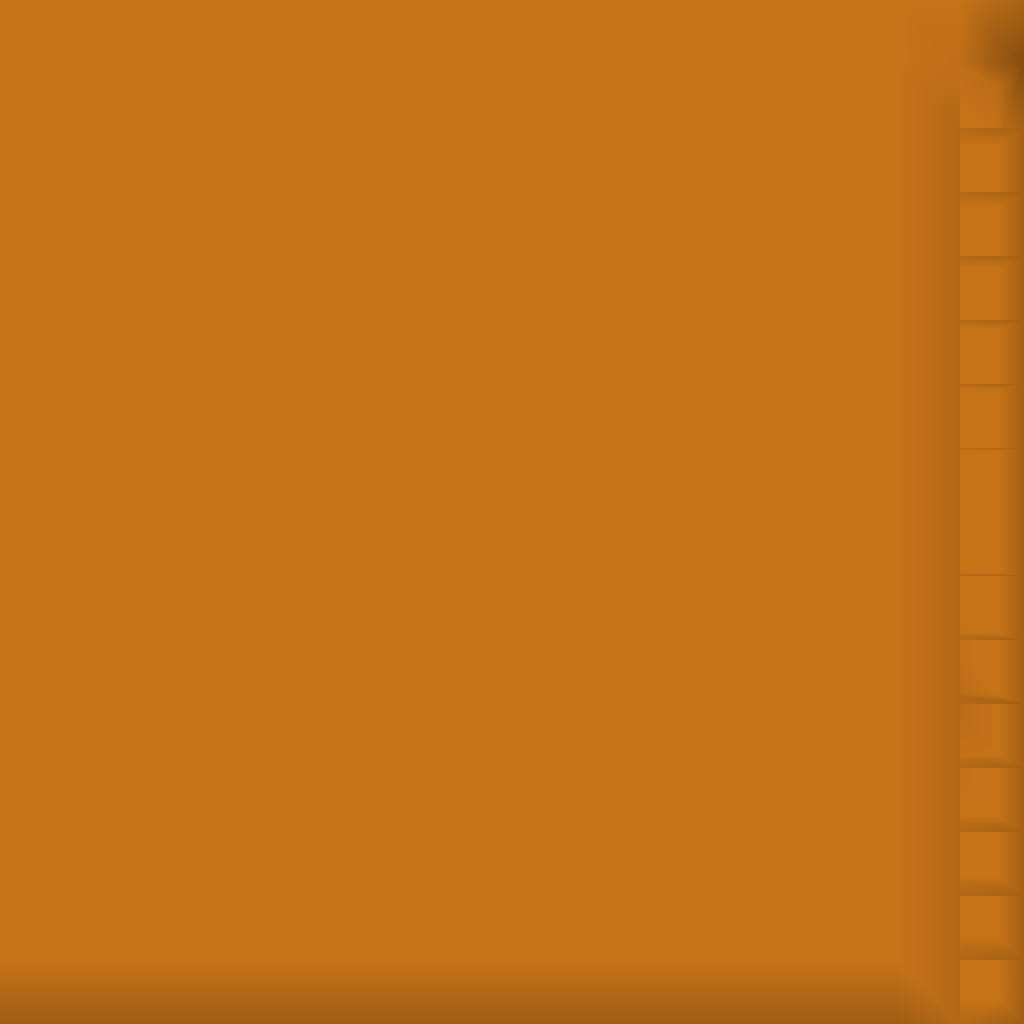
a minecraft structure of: Jack-O-Lantern